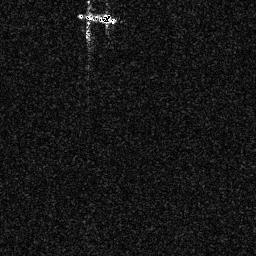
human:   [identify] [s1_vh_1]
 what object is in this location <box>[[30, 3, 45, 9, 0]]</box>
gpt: <ref>1 medium ship at the top</ref>